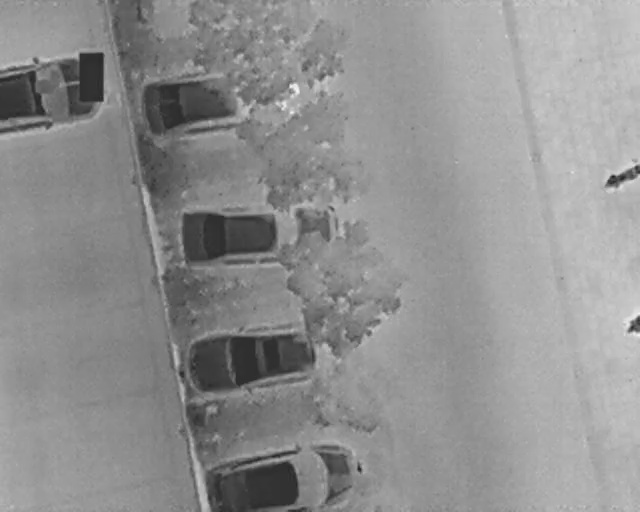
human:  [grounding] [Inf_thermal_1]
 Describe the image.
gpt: In the satellite image, there is  <ref>1 large car </ref> <box>[[28, 5, 37, 33, 171]]</box> located at top,  <ref>2 large car </ref> <box>[[35, 29, 45, 61, 175], [36, 54, 46, 85, 172]]</box> located at center,  <ref>1 large car </ref> <box>[[1, 8, 14, 28, 2]]</box> located at top left,  <ref>1 large car </ref> <box>[[38, 77, 49, 108, 2]]</box> located at bottom,  <ref>1 large bicycle </ref> <box>[[94, 30, 99, 37, 2]]</box> located at right,  <ref>1 small bicycle </ref> <box>[[97, 62, 100, 64, 2]]</box> located at right.